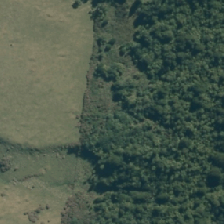
Land cover: broadleaved_indigenous_hardwood